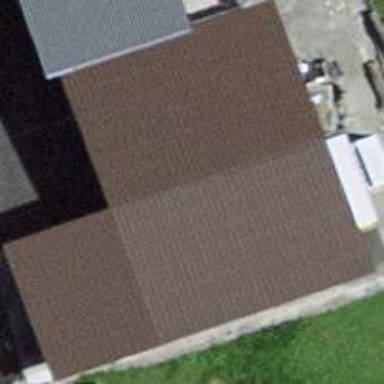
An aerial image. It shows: View of roof of building.